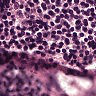
Metastatic tissue present: no